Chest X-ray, PA view. Patient: 59 years old, sex M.
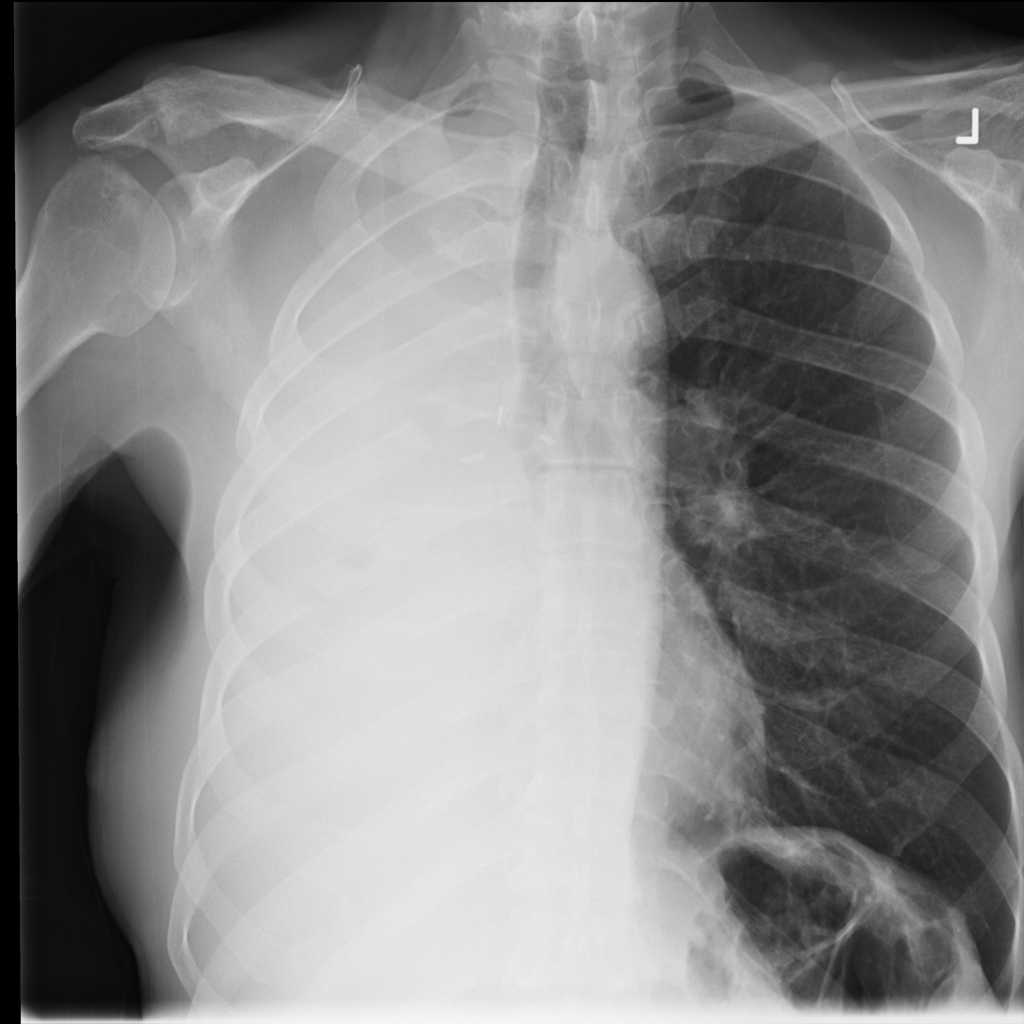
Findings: No Finding